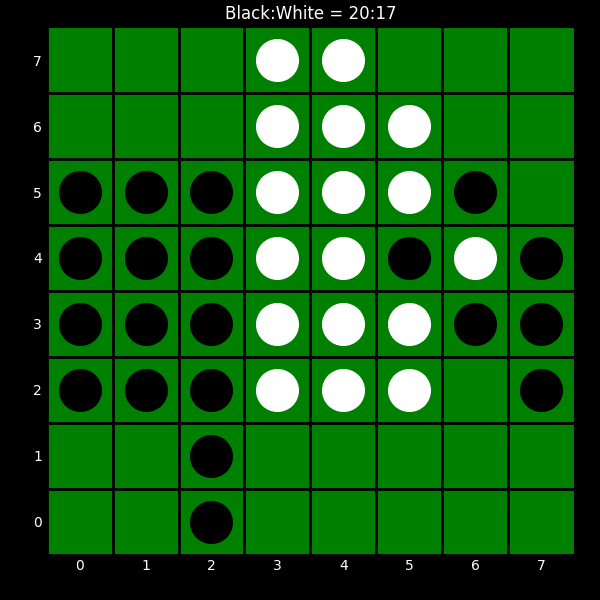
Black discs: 20
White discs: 17